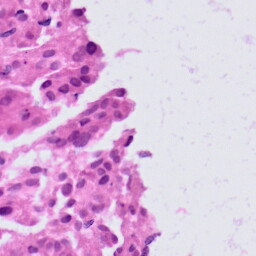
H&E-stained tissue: Skin